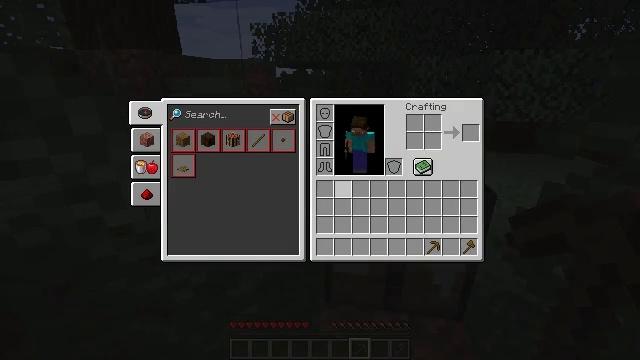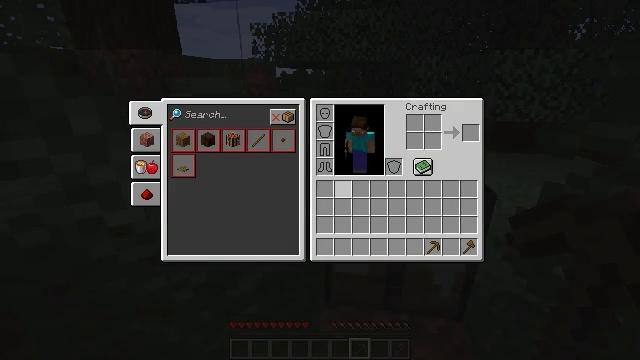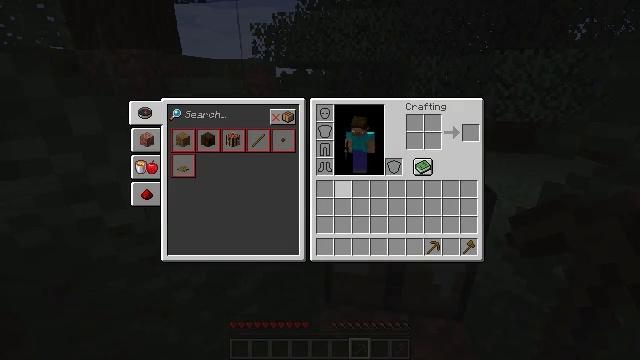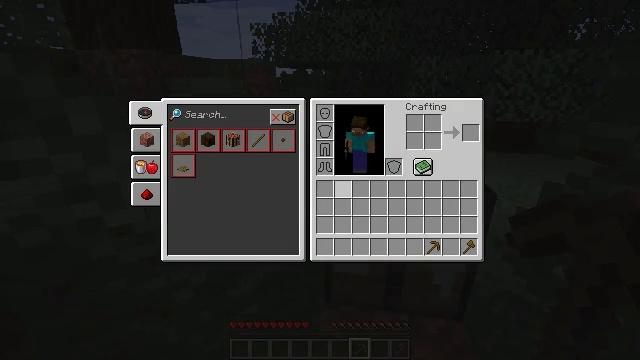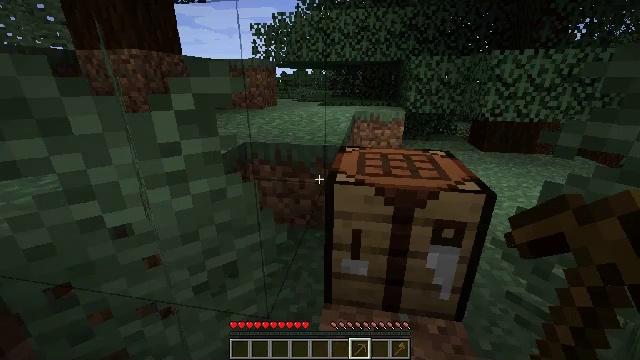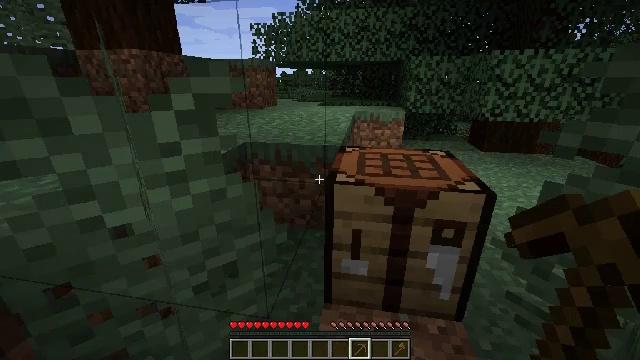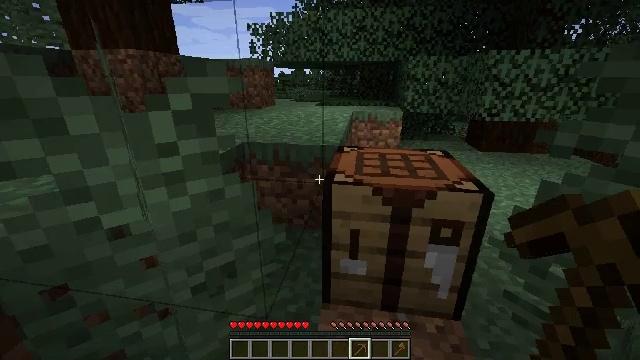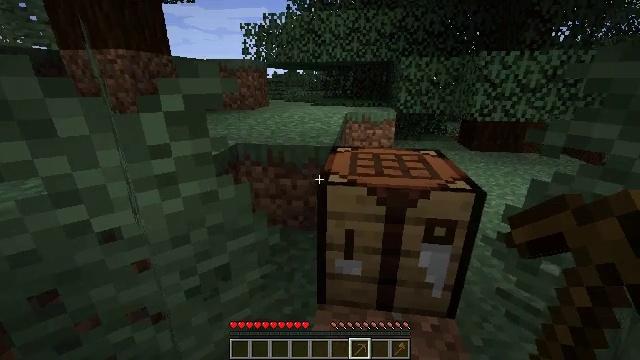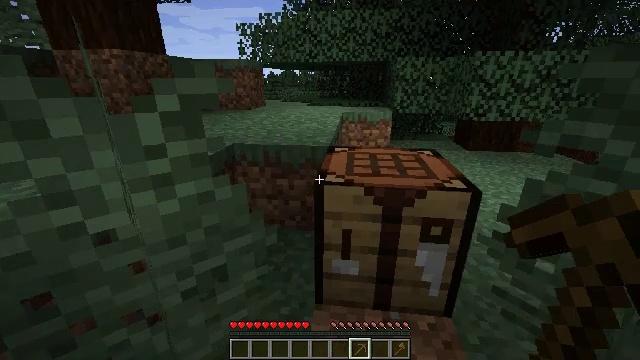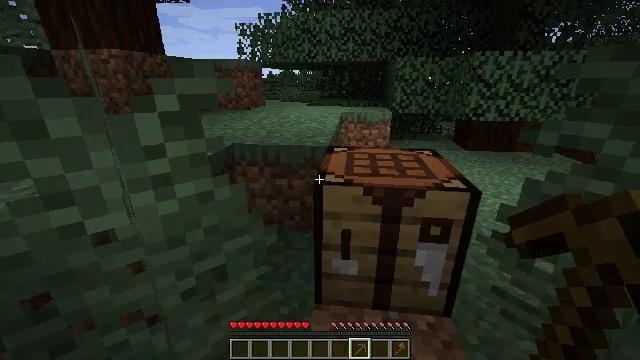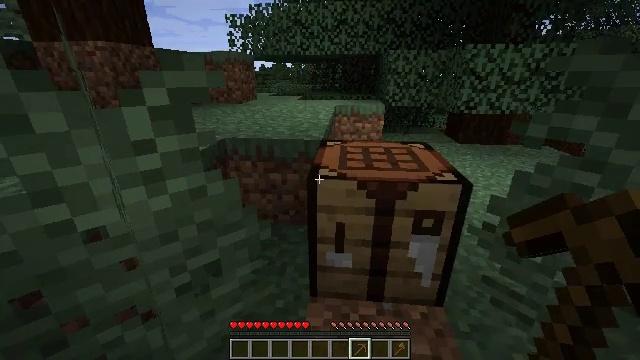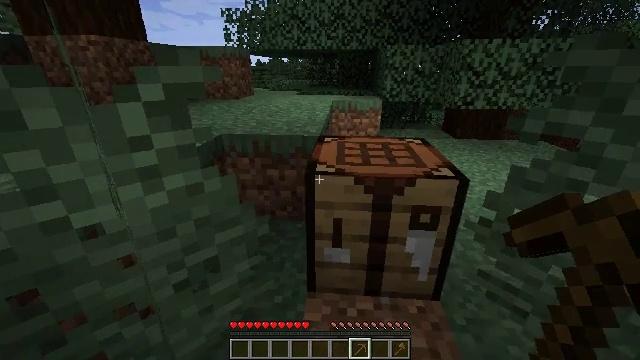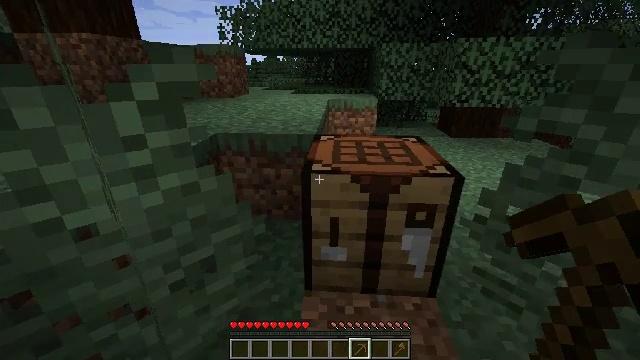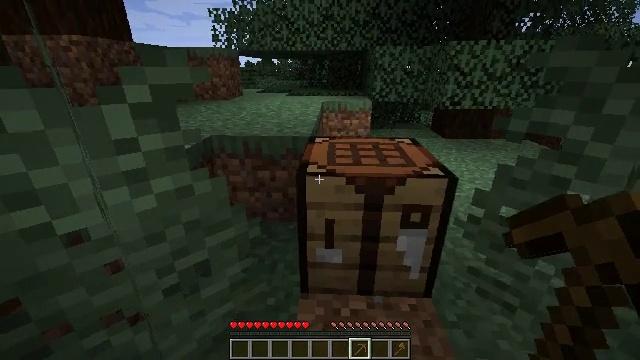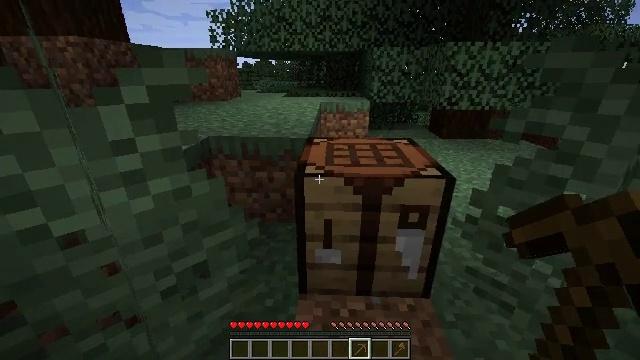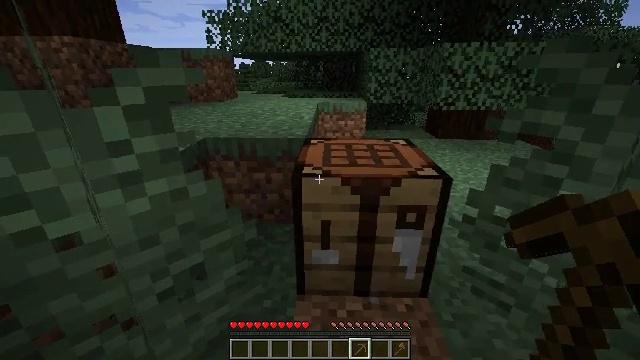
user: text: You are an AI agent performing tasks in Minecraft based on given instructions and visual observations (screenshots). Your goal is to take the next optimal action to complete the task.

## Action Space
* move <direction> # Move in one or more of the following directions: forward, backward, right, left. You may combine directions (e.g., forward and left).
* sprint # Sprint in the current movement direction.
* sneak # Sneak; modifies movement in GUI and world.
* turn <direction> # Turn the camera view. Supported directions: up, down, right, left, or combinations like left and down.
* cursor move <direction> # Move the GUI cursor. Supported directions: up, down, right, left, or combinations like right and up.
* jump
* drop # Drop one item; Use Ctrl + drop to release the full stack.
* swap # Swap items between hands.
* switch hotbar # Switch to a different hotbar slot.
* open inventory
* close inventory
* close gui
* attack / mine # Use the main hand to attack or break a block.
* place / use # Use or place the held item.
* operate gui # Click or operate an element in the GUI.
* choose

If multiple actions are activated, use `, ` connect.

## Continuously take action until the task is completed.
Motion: motion action
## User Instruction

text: Harvest the spruce log from a tree trunk.
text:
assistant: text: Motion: no_op
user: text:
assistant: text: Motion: no_op
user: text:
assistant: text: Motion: no_op
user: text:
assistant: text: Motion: no_op
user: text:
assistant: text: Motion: close gui
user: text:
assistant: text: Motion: open inventory
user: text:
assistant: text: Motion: turn right, open inventory
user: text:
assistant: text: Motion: no_op
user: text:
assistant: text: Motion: no_op
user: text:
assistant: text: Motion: turn right and down
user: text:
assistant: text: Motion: no_op
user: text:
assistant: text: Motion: no_op
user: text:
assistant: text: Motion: turn right
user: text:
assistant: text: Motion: no_op
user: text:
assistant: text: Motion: no_op
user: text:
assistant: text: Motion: no_op
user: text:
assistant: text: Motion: no_op
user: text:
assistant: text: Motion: use / place
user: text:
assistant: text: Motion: use / place
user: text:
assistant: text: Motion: use / place
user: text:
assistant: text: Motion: no_op
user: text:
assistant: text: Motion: no_op
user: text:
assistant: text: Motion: no_op
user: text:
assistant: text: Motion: no_op
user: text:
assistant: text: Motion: no_op
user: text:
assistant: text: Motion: no_op
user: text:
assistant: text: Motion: no_op
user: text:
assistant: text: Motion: no_op
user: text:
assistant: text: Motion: no_op
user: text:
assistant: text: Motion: no_op